Question: I'm developing an iOS 6 application.
I want to add a search functionallity to a 'UITableView' following this <URL> example from Apple. But, my implementation doesn't work.
On '- (UITableViewCell *)tableView:(UITableView *)tableView cellForRowAtIndexPath:(NSIndexPath *)indexPath' I don't know how to if 'tableView' parameter is 'searchDisplayController.searchResultsTableView'.
Take a look at this screenshot:

As you can see, 'tableView' is a 'UISearchResultsTableView', but this line:
'''
if ([tableView isEqual:self.searchDisplayController.searchResultsTableView])
'''
It is always false.
Maybe, I need to add an outlet to access 'seachResultsTableView', but I haven't found that outlet on <URL> example.
This 'ViewController.h':
'''
@interface ViewController: UIViewController <UITableViewDelegate, UITableViewDataSource, UISearchDisplayDelegate, UISearchBarDelegate> {
'''
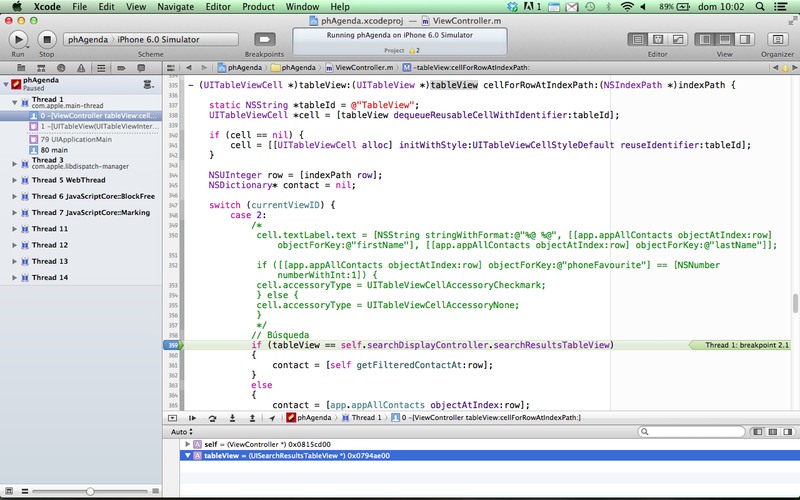
Answer: '''
UITableViewCell *cell = [tableView dequeueReusableCellWithIdentifier:CellIdentifier];
if (cell == nil) {
cell = [[UITableViewCell alloc] initWithStyle:UITableViewCellStyleDefault reuseIdentifier:CellIdentifier];
}
if(searching)
{
cell.textLabel.text = [searchedListOfItems objectAtIndex:indexPath.row];
}
else {
NSDictionary *dictionary = [self.tableDataSource objectAtIndex:indexPath.row];
cell.textLabel.text = [dictionary objectForKey:@"Title"];
}
return cell;
'''
if all you're trying to achieve is a normal search then use this.